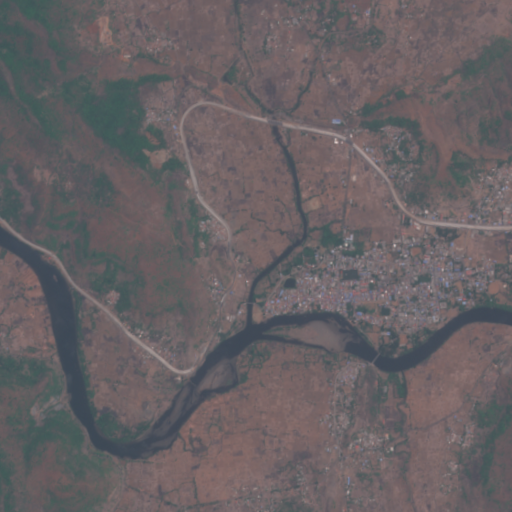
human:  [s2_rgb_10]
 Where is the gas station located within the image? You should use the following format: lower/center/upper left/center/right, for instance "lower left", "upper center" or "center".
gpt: The gas station is located in the center right of the image.
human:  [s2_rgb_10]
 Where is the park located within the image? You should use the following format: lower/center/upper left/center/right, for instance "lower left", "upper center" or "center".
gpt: The park is located in the center right of the image.
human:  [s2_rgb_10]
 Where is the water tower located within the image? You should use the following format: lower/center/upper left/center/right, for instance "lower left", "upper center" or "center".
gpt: The water tower is located in the center right of the image.
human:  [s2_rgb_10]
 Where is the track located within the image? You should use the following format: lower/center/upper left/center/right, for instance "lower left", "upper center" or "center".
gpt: There is no track in the image.